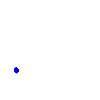
Particle: electron